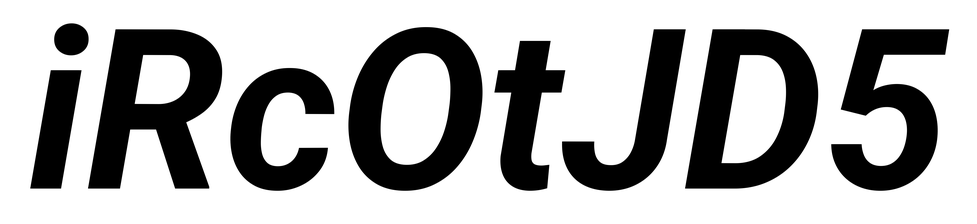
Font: Roboto-Italic_Bold_Italic